Chest X-ray:
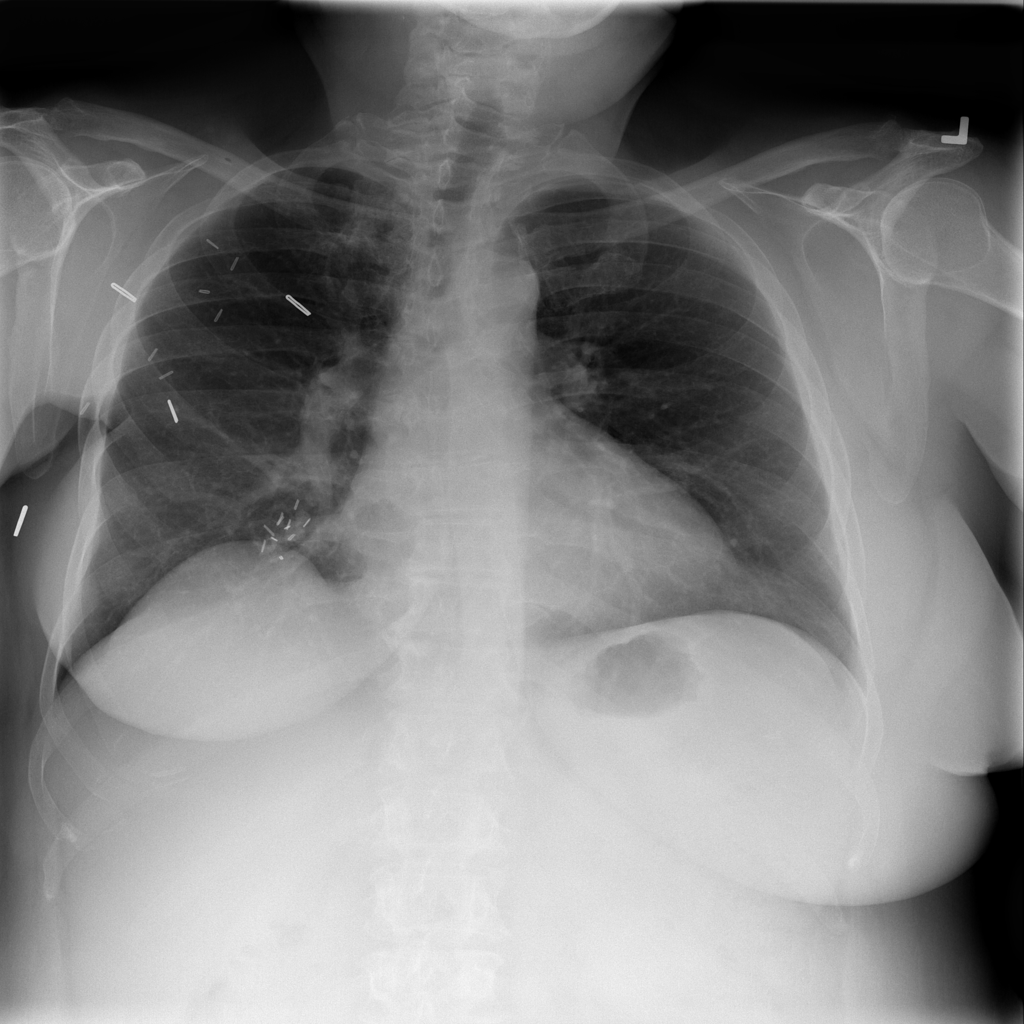
No abnormal finding: yes